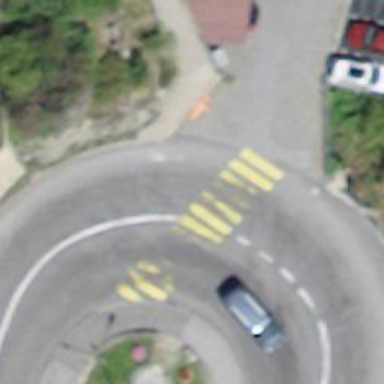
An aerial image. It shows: Zebra crossing on the road.